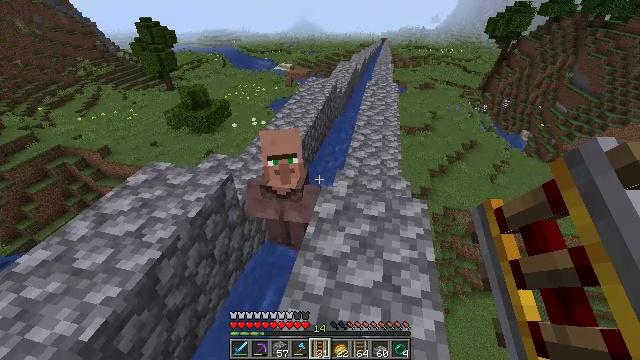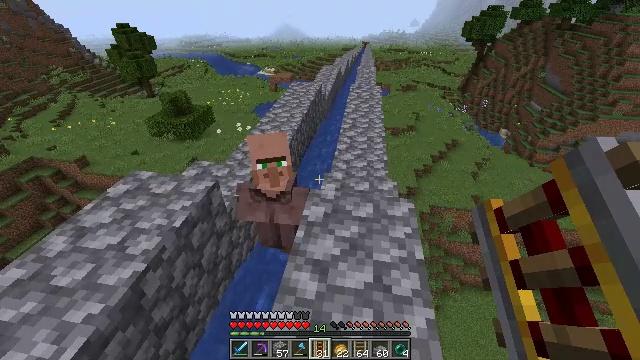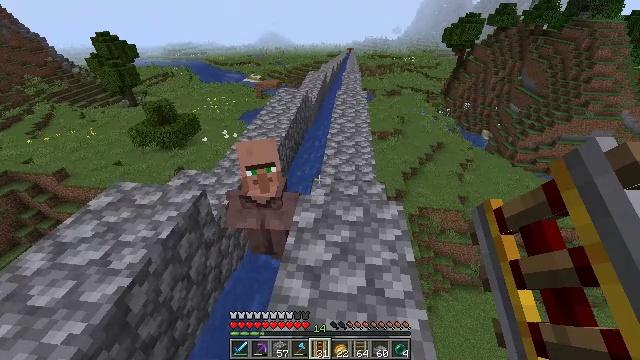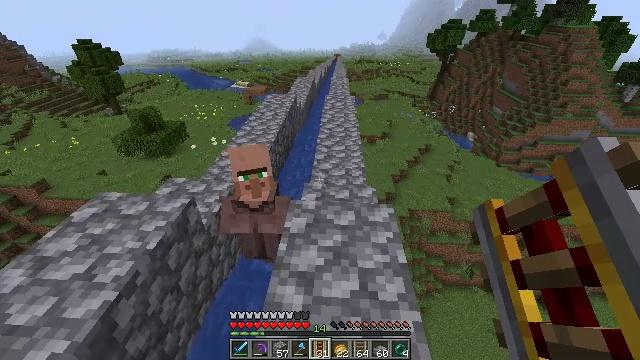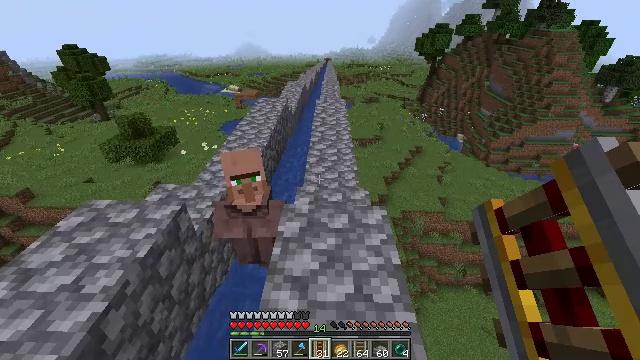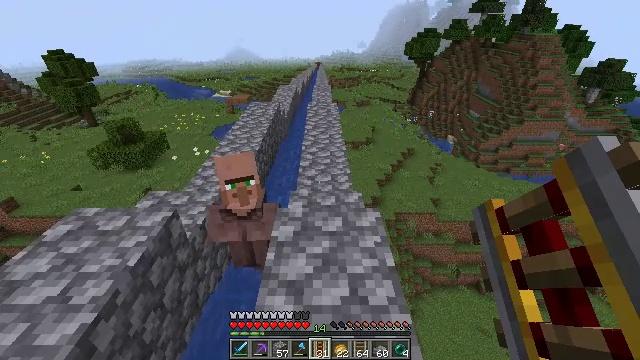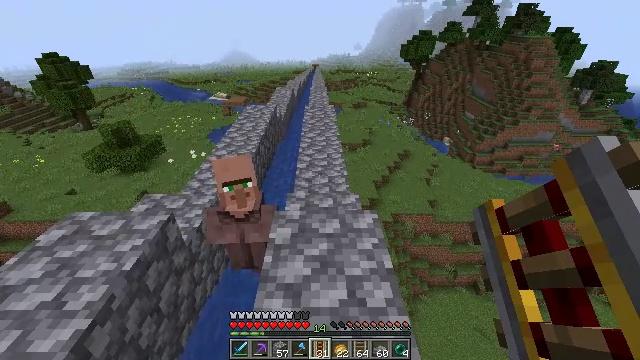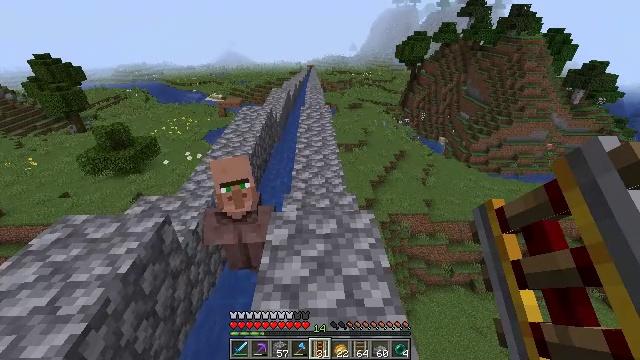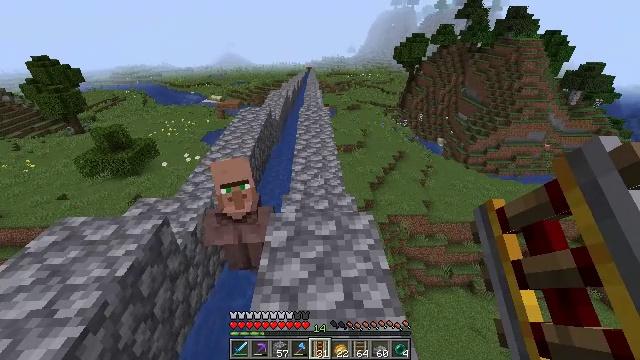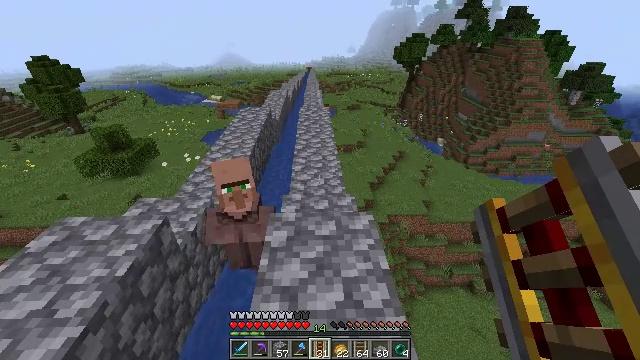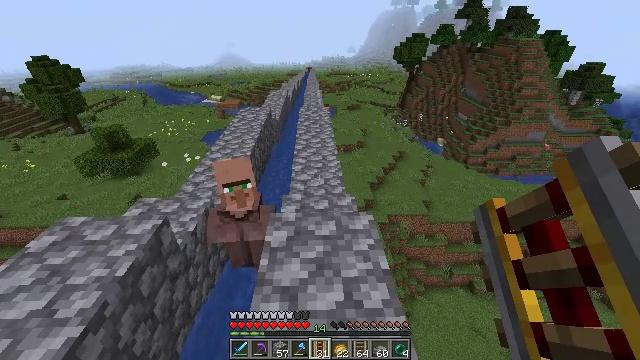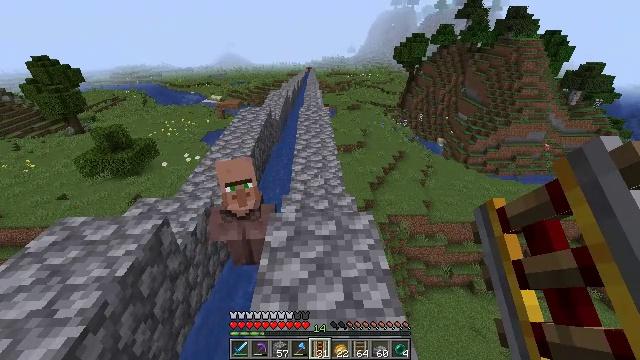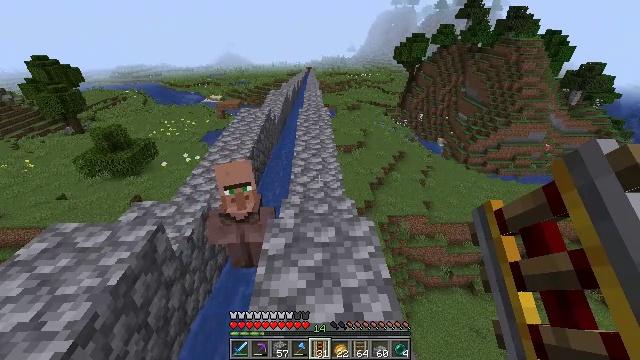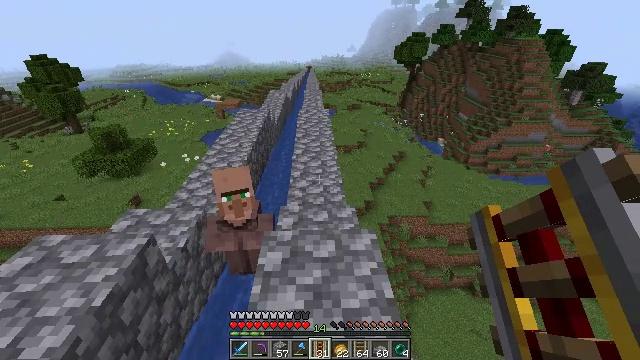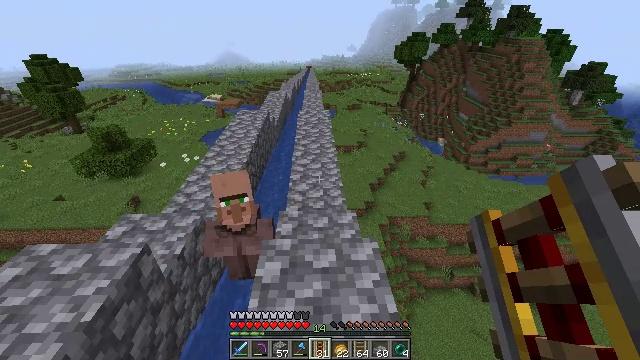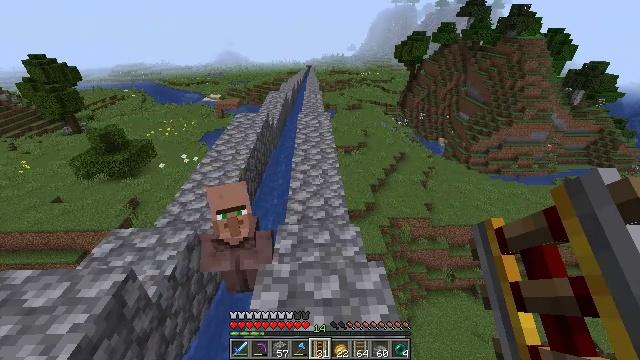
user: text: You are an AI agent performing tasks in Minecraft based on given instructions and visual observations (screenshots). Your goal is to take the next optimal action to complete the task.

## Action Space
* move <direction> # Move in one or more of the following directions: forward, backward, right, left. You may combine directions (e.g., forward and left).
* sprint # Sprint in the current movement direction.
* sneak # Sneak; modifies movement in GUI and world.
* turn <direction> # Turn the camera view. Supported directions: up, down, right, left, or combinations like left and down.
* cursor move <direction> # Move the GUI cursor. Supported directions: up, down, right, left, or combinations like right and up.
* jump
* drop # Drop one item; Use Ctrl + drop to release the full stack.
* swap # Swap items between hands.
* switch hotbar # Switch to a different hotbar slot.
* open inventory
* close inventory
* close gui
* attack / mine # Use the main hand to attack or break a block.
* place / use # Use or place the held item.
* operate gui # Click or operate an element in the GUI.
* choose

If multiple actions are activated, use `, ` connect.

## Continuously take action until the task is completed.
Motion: motion action
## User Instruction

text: Get dirt block.
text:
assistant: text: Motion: turn right
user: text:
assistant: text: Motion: turn right and up
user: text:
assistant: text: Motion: turn right and up
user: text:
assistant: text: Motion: turn right
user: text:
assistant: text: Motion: turn right
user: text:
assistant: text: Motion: no_op
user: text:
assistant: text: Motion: no_op
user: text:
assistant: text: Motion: no_op
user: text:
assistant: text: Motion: no_op
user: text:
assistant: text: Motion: no_op
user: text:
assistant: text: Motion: no_op
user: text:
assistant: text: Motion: move forward
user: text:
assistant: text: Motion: move forward
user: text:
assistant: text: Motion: move forward
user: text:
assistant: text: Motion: move forward
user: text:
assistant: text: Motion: move forward
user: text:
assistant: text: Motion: move forward
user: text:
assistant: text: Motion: move forward
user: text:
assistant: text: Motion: move forward
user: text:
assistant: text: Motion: no_op
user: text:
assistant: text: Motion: no_op
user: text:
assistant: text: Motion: no_op
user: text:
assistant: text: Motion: no_op
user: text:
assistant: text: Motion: no_op
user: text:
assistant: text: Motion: no_op
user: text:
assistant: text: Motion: no_op
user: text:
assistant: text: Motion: no_op
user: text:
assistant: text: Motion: no_op
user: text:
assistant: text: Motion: no_op
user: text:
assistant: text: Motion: no_op